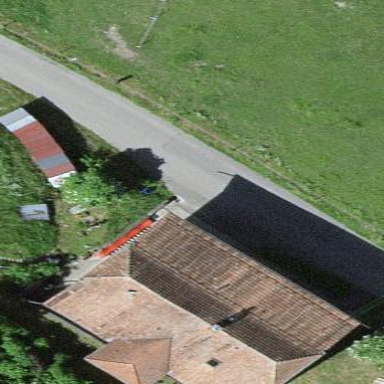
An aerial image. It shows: Simple house.